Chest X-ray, AP view. Patient: 62 years old, sex M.
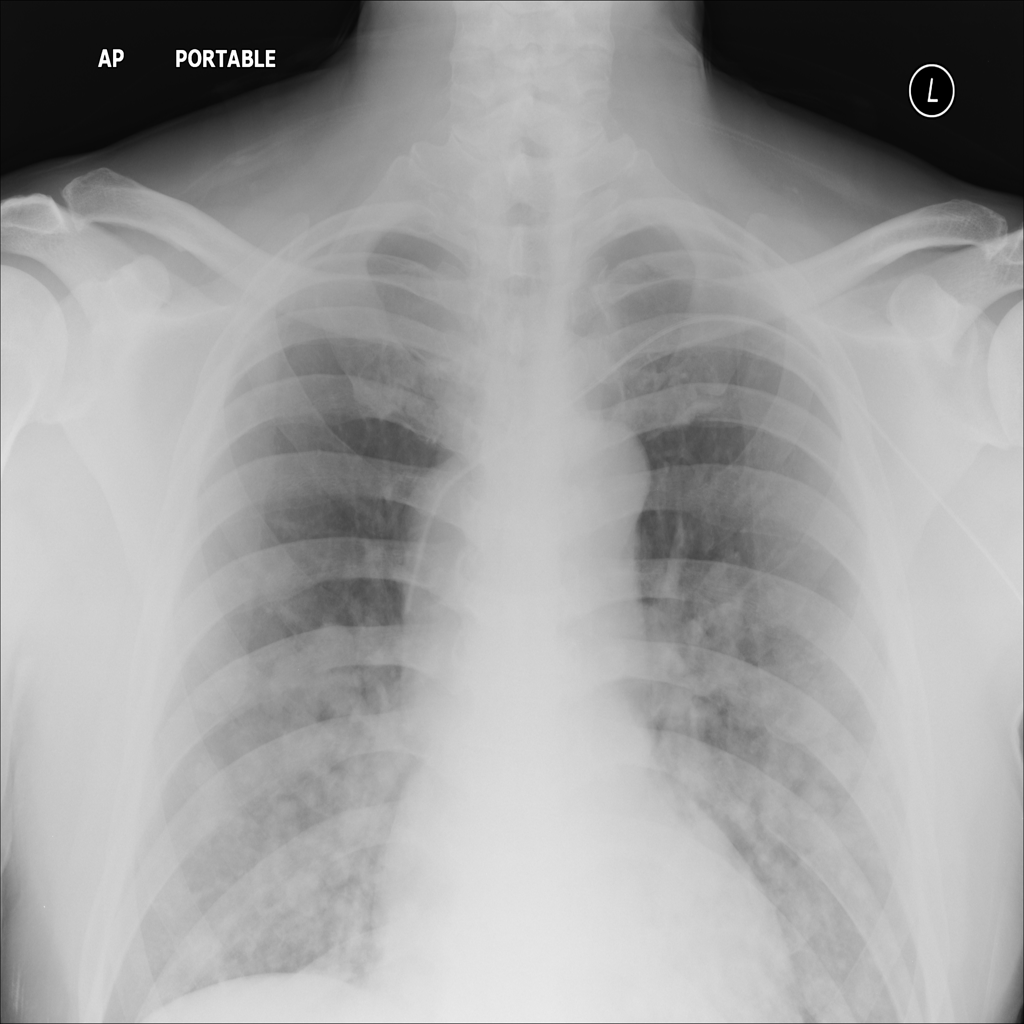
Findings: No Finding